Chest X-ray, AP view. Patient: 74 years old, sex F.
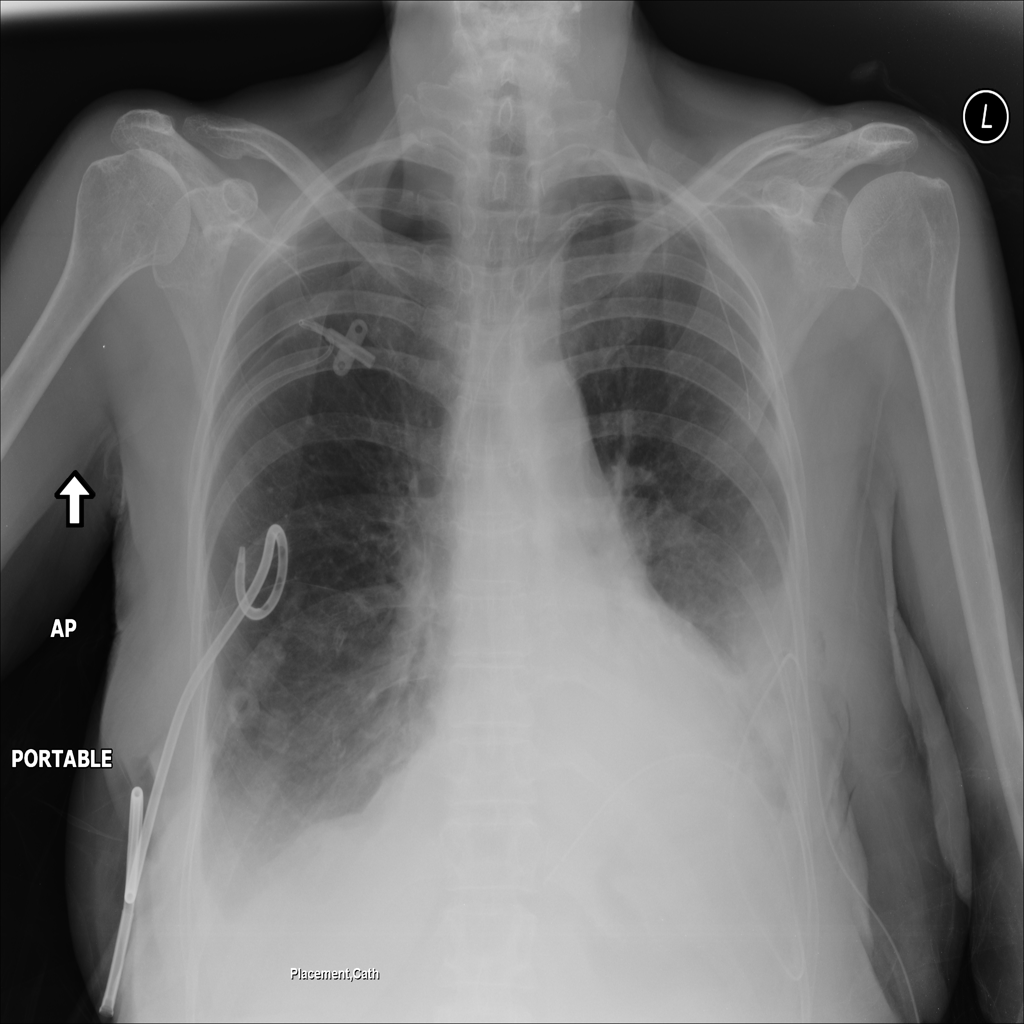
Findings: Consolidation, Effusion, Pneumothorax